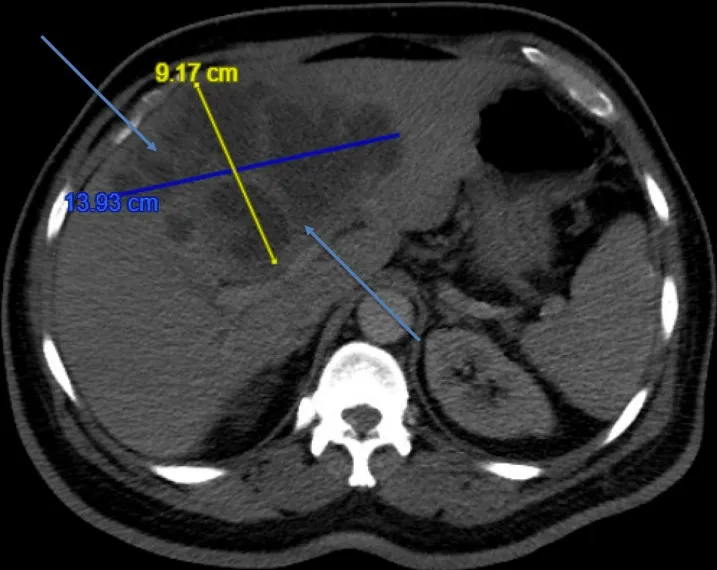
CT scan of the abdomen and pelvis with intravenous (IV) contrast. . A 14 cm complex cystic lesion located within the right lobe of the liver, suggesting a high likelihood of being a giant liver abscess.
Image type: radiology (ct)